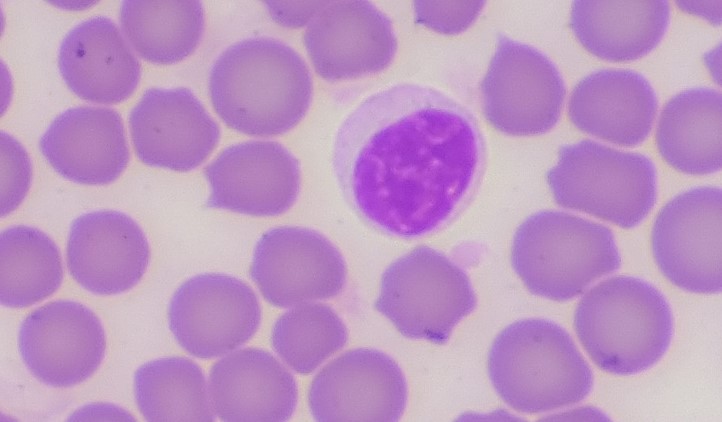
White blood cell type: Lymphocyte